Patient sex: F
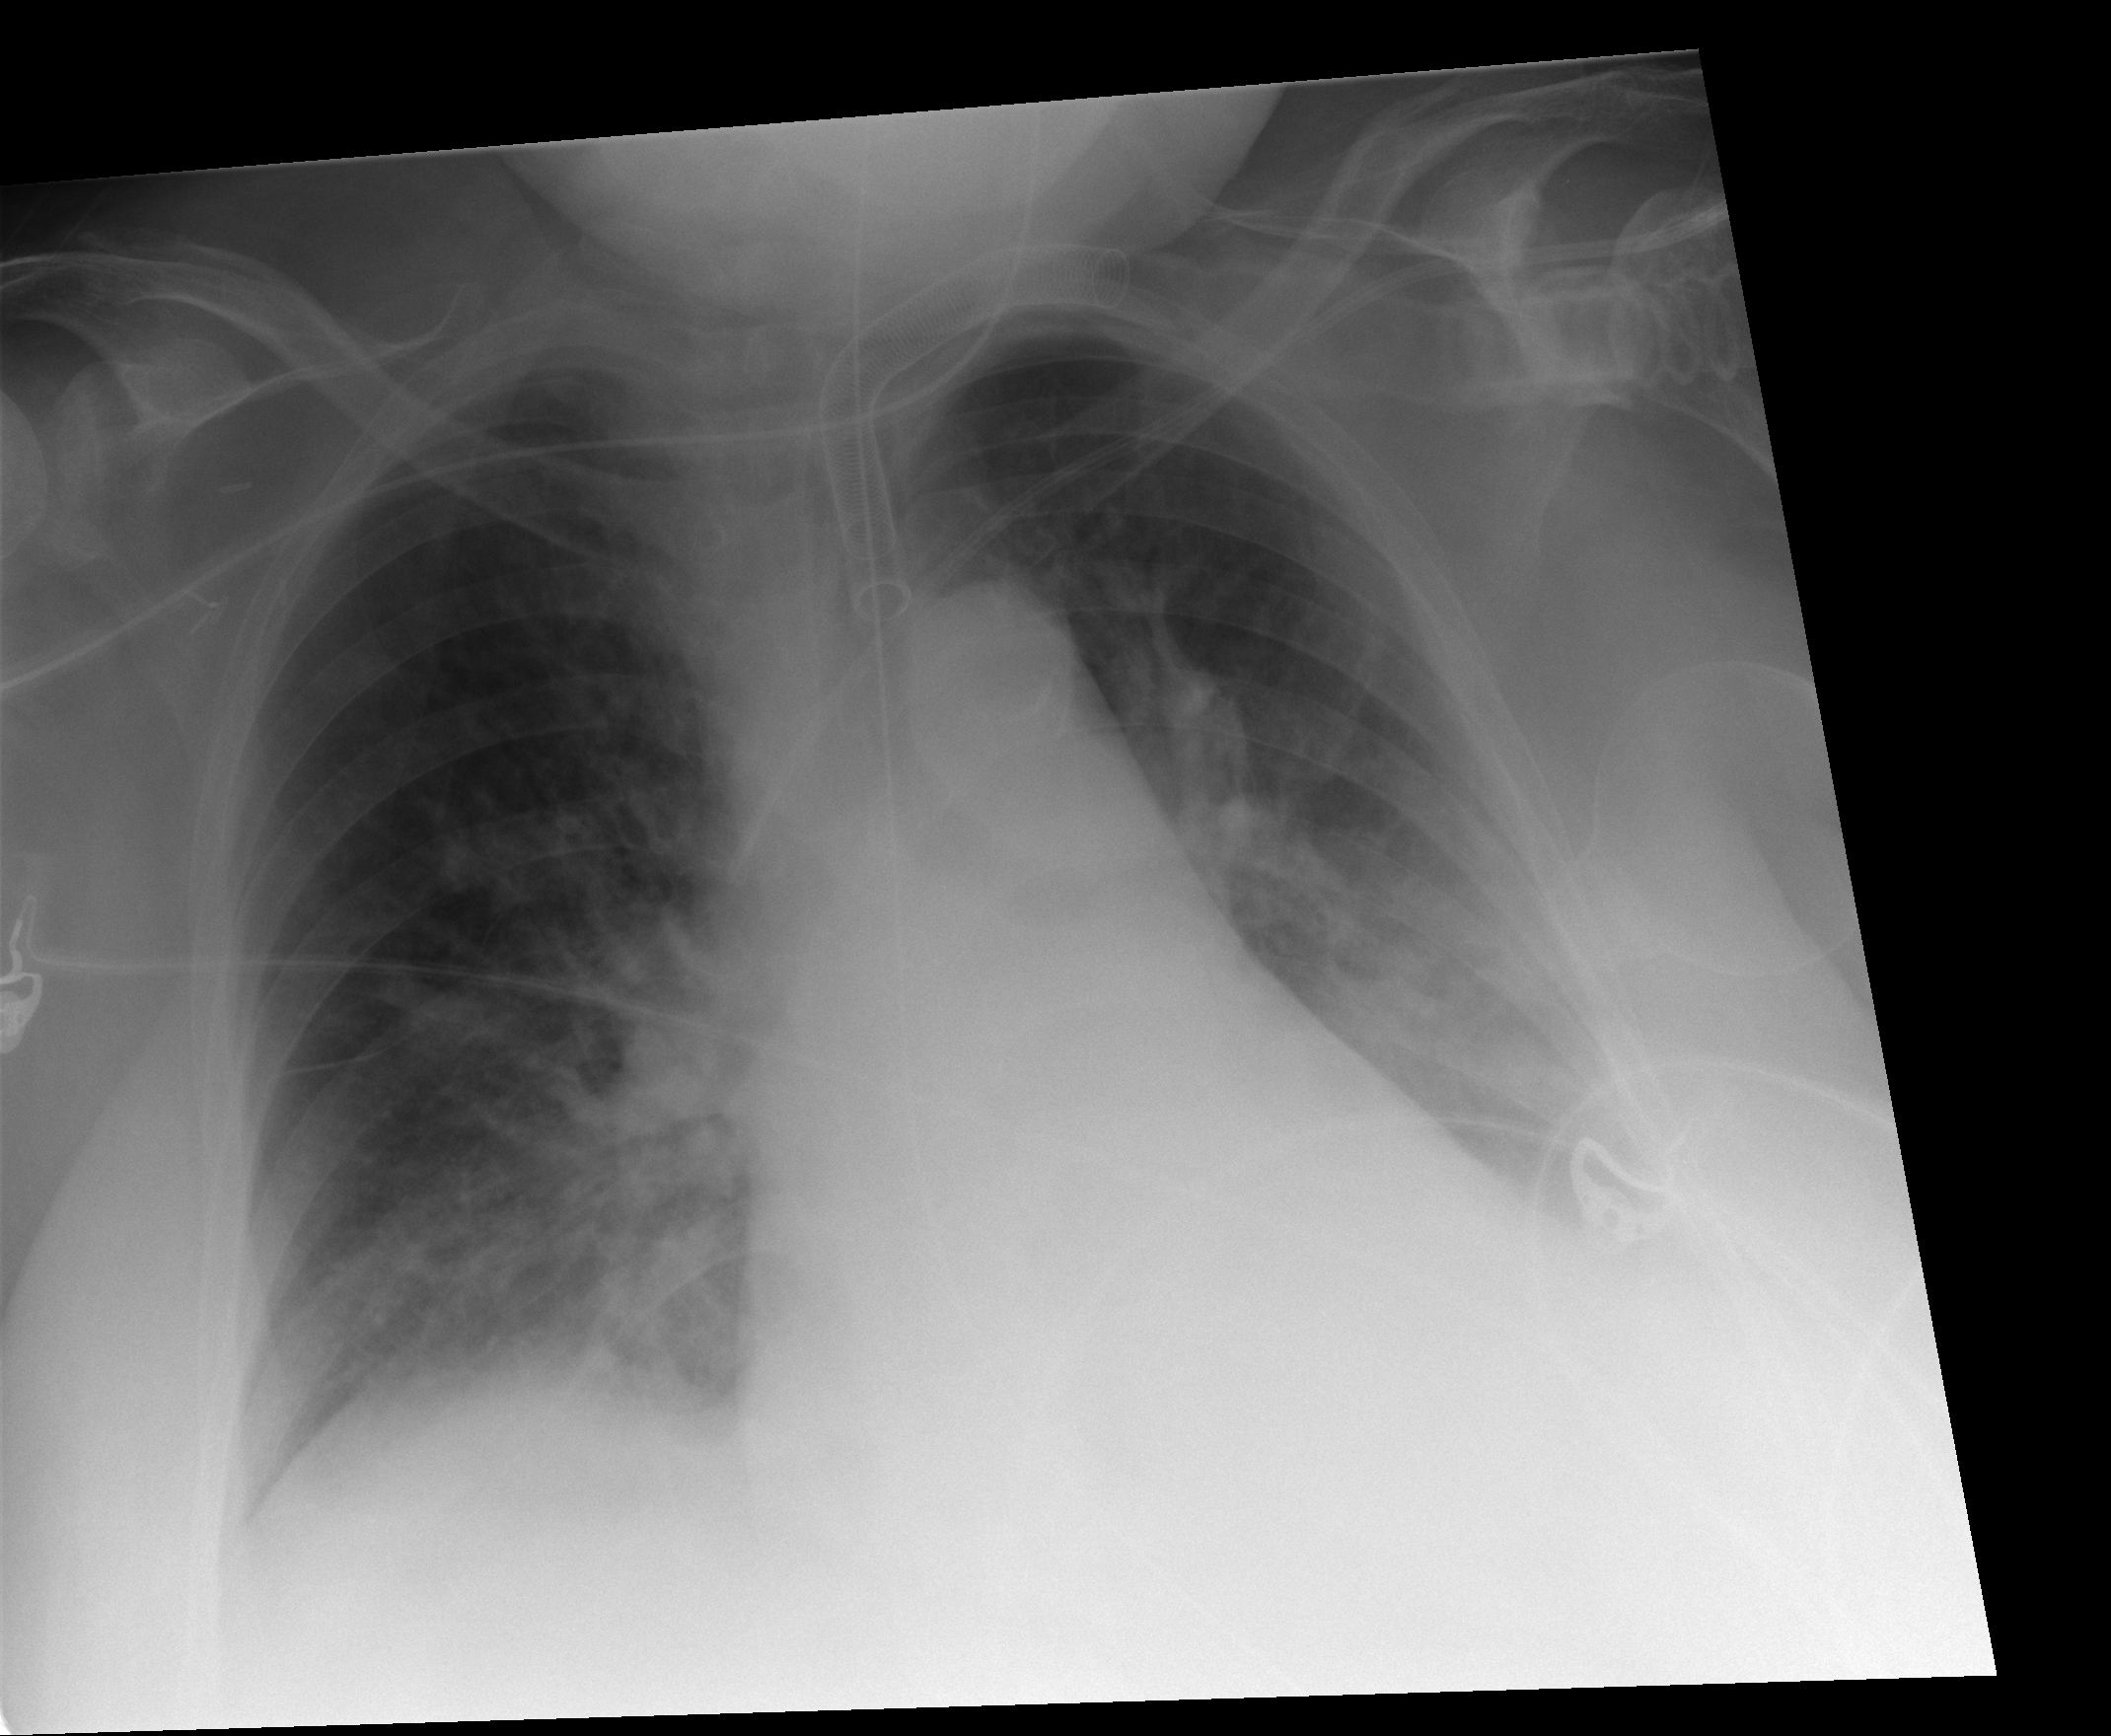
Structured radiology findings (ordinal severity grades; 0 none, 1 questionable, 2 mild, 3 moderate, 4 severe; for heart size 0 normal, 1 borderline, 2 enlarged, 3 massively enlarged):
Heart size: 2
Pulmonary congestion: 2
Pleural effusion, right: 0
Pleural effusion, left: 2
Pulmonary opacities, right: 2
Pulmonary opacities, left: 1
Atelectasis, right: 2
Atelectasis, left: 2